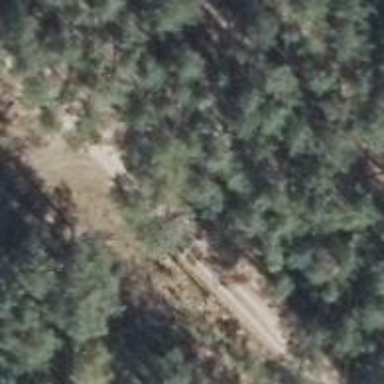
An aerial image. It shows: Service road with grade3 track type.